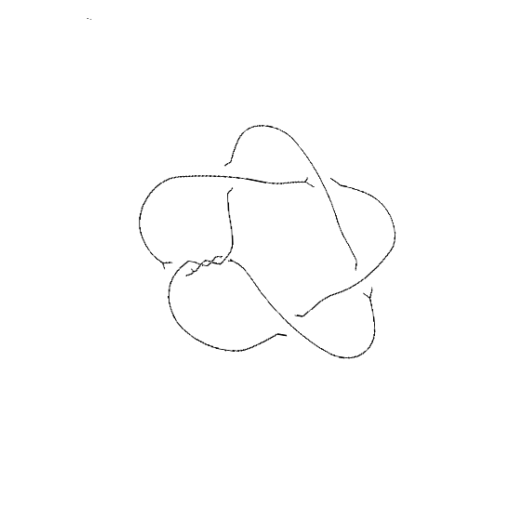
Crossing number: 8